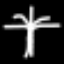
Label: palm tree